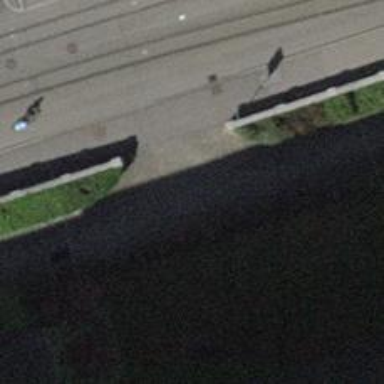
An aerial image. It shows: Asphalt footway.